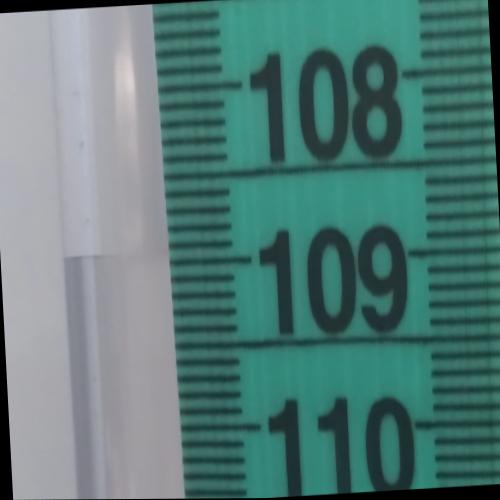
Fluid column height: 109.0 cm